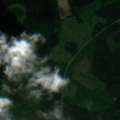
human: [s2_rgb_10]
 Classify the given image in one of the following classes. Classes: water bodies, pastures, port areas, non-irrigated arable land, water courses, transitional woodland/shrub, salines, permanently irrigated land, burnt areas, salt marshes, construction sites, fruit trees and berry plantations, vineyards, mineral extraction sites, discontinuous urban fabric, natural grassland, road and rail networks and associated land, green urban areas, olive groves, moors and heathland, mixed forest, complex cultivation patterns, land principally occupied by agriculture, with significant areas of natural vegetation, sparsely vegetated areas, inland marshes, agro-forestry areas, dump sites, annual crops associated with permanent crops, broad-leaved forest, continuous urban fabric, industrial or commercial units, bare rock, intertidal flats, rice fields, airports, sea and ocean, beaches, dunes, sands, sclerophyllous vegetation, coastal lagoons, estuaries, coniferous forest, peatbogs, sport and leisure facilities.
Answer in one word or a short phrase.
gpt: coniferous forest, mixed forest, transitional woodland/shrub